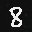
Label: 8